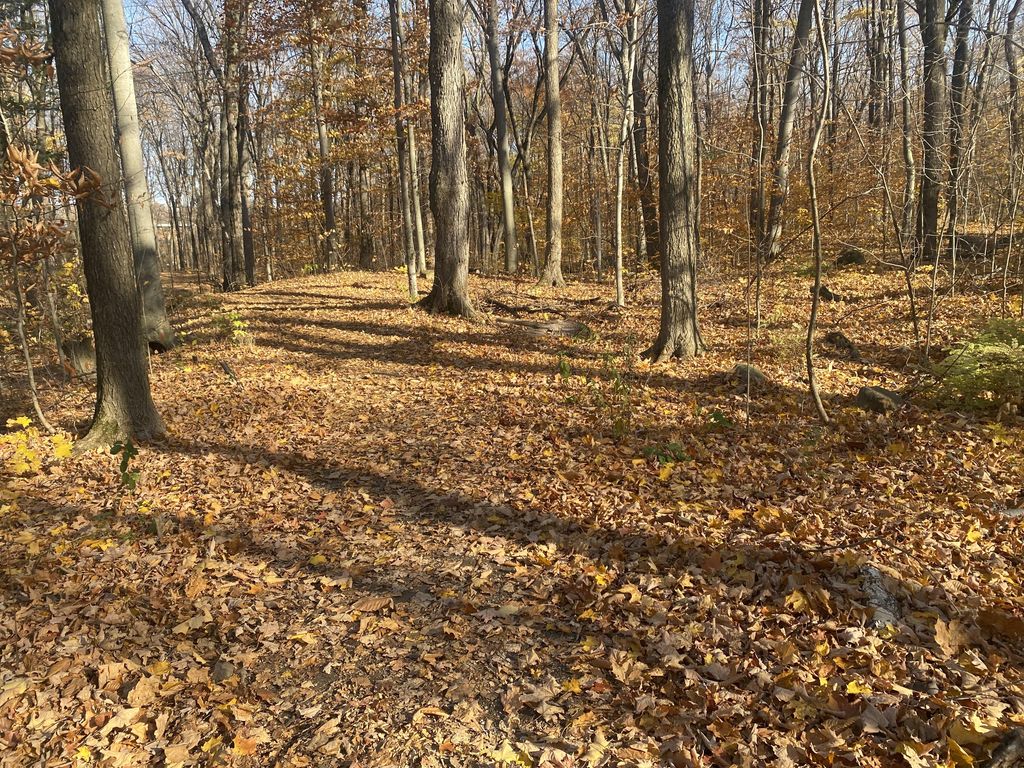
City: montreal